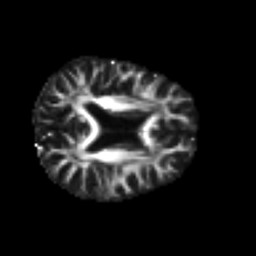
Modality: FA
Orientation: axial
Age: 37
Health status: ill
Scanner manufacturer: philips
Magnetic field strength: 3 T
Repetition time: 9 s
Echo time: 0.127 s